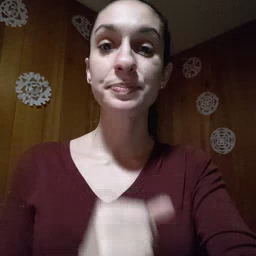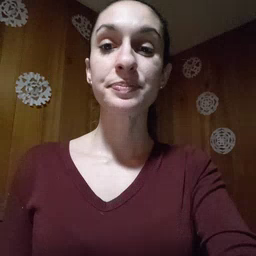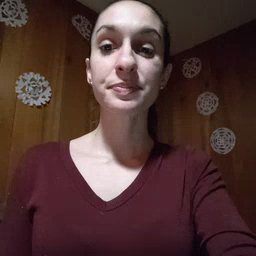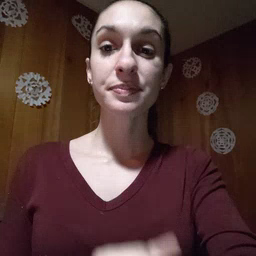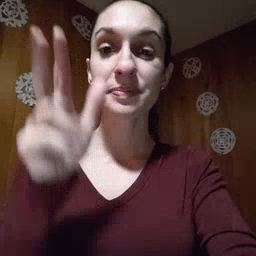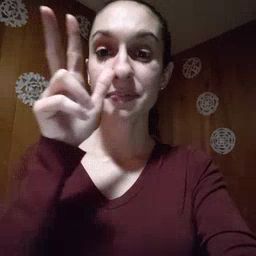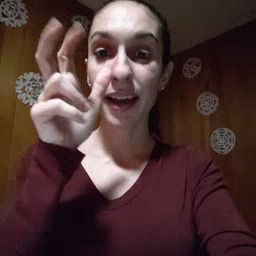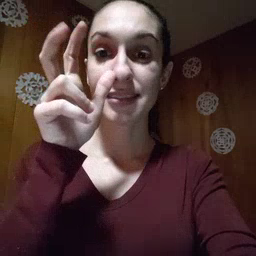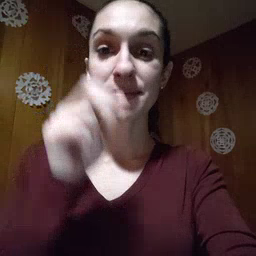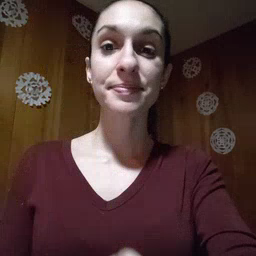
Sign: bug